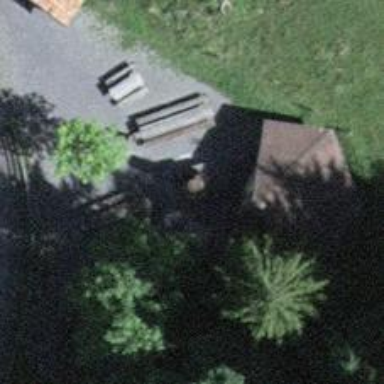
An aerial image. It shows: BBQ amenity.